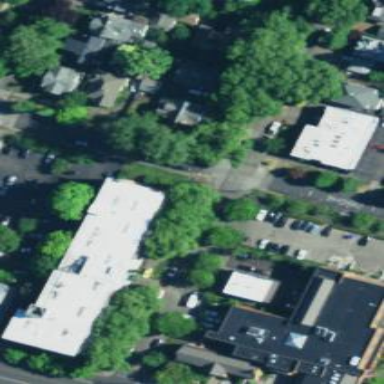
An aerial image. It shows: Building with apartments and flat roof.